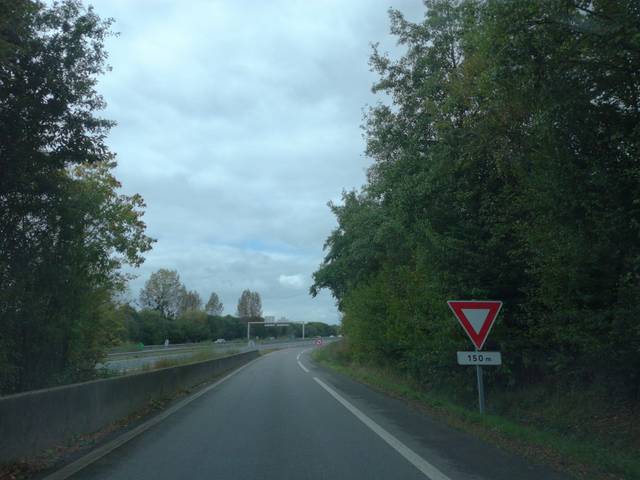
Region: France
Coordinates: 48.141, -1.583